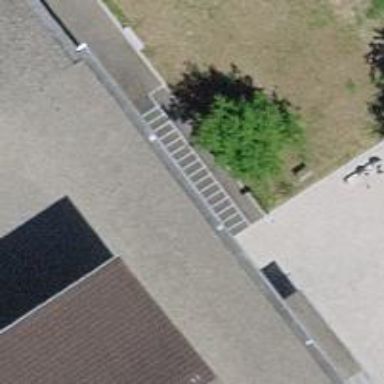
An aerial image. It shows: Asphalt road with steps and ramp.